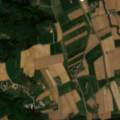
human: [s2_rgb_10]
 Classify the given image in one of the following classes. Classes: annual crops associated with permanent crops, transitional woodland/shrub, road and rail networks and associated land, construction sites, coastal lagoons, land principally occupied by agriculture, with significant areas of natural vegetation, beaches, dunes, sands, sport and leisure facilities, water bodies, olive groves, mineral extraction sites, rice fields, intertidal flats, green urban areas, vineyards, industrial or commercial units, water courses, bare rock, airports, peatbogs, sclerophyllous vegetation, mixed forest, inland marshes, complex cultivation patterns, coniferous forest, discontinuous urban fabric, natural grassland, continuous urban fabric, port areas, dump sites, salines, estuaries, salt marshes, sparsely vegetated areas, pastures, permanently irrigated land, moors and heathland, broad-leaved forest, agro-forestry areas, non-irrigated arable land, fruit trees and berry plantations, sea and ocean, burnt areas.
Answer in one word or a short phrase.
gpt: discontinuous urban fabric, non-irrigated arable land, pastures, broad-leaved forest, mixed forest